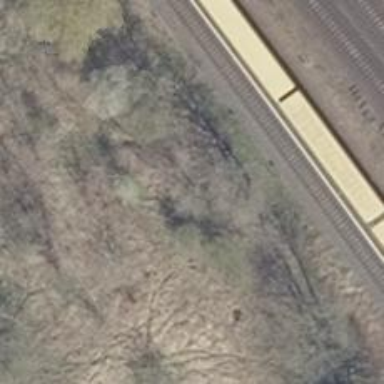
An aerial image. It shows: Track road with grade4 tracktype.